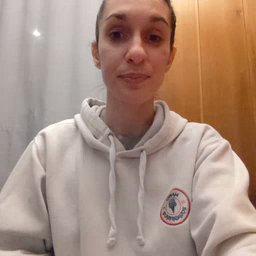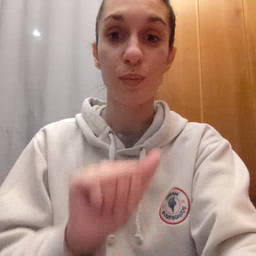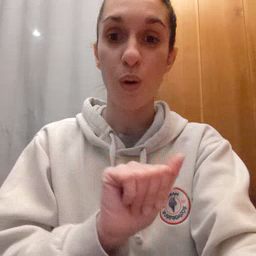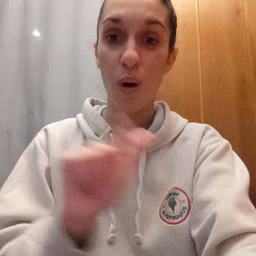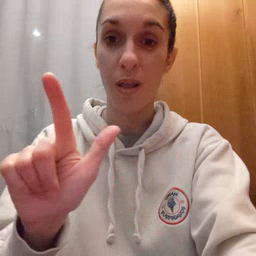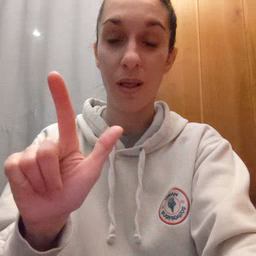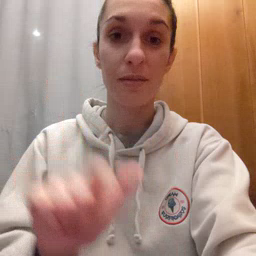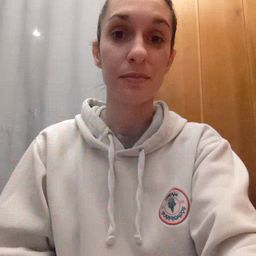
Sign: all